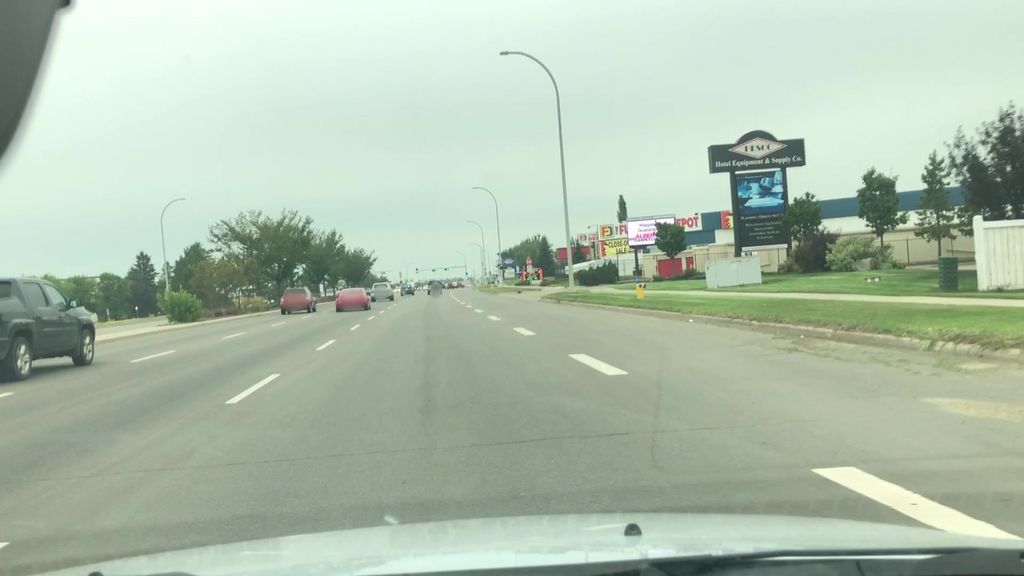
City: edmonton